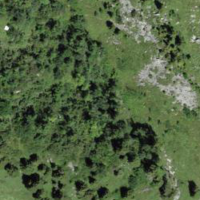
EUNIS habitat code: 23
Species observed at this site:
Oenanthe oenanthe
Anthus pratensis
Corvus corax
Nucifraga caryocatactes